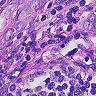
Metastatic tissue present: no